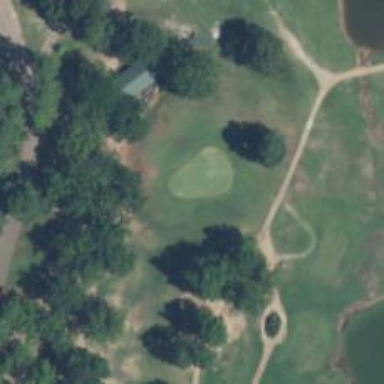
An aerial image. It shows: Golf hole.